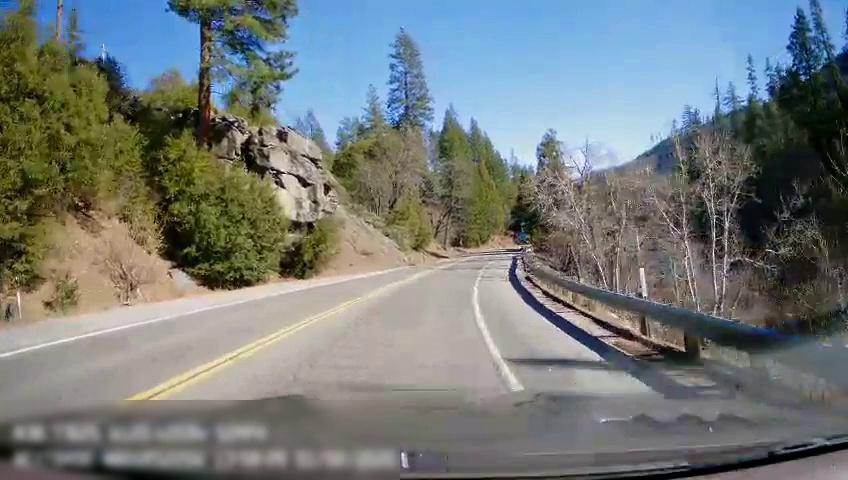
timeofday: Day
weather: Sunny
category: Drivable Space
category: Drivable Space
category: Lanes | Opposite Lane
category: Lanes | Current Lane
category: Lanes | Opposite Lane
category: Lanes | Current Lane